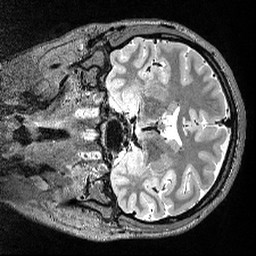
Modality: T2w
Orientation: coronal
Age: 28
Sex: female